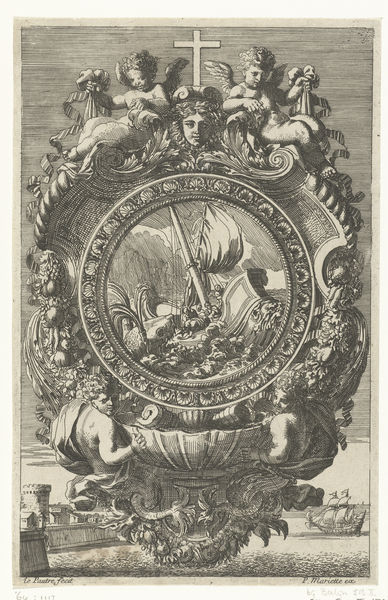
Titel: Wijwaterbak met Jonas en de Walvis
Künstler: Jean Lepautre
Standort: Amsterdam
Institution: Rijksmuseum
Schlagwörter: gravure, anges, putti, putto, angles, encre, coquillage, croix, bateau, frise, cadre, grvure